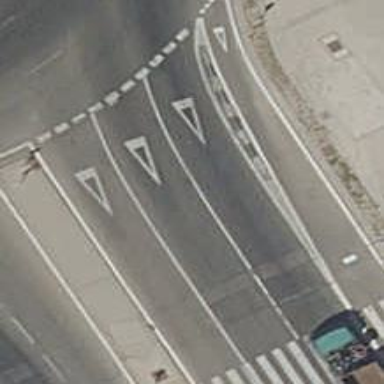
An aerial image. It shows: Road with "give way" sign.